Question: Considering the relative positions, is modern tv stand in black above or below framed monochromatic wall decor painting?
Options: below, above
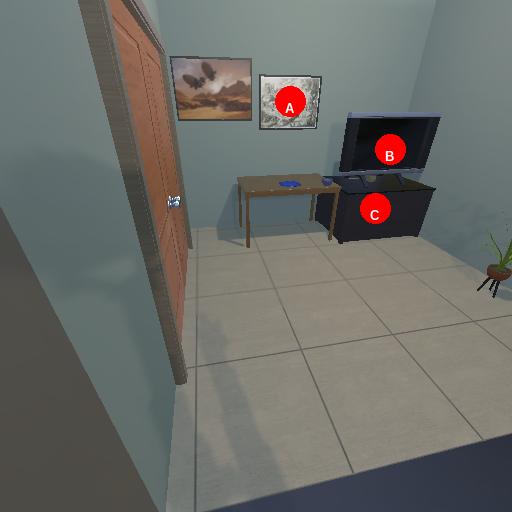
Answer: below